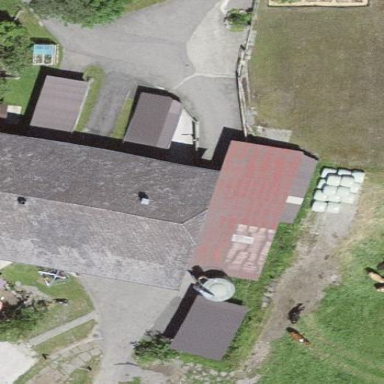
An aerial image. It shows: Farm building.